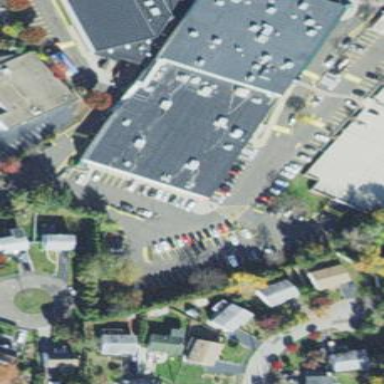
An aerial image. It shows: Part of building.